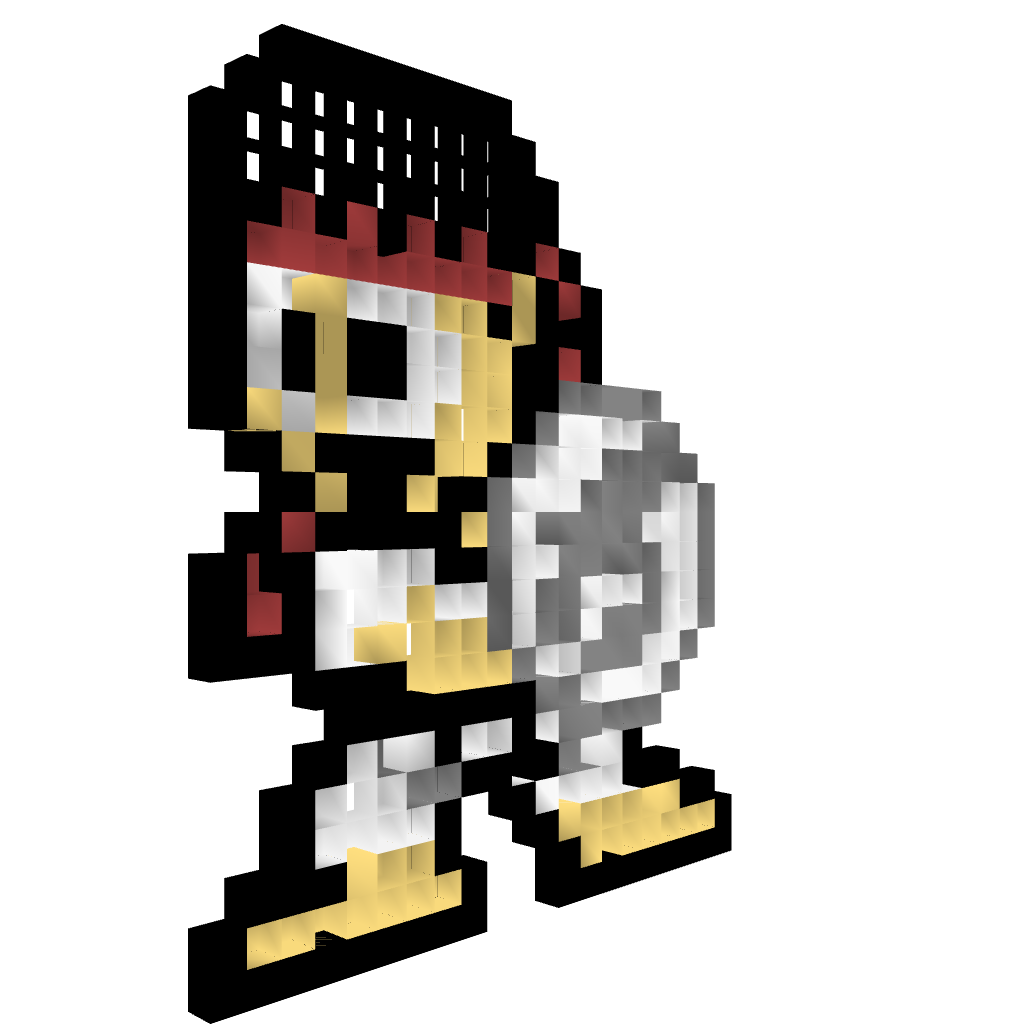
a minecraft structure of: Ryu (Street Fighter x Mega Man) high quality